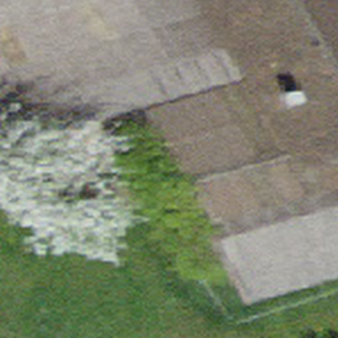
Label: other